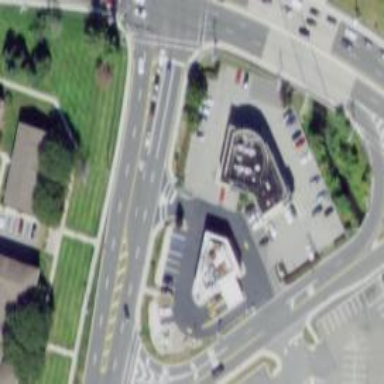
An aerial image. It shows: Footway that serves as traffic island.